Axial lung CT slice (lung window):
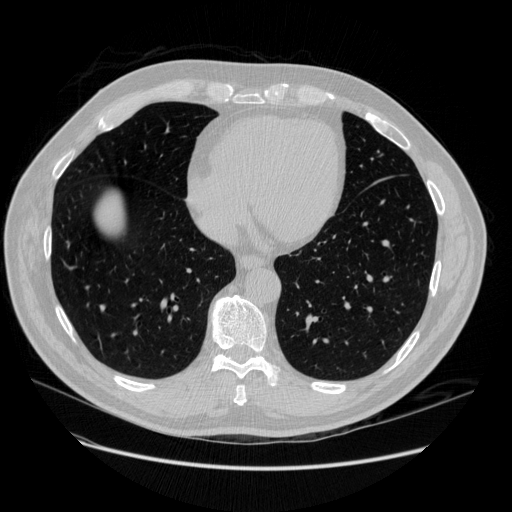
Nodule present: no